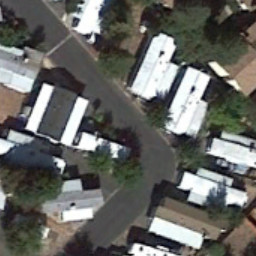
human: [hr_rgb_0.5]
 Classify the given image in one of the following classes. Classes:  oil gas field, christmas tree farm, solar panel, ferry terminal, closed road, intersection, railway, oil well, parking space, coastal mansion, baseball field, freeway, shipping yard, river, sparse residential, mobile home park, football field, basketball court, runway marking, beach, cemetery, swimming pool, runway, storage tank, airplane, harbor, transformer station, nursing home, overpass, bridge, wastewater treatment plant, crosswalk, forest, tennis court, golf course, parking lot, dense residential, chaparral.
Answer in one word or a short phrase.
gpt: mobile home park